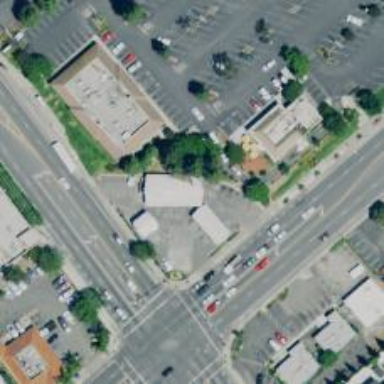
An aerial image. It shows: Convenience shop.